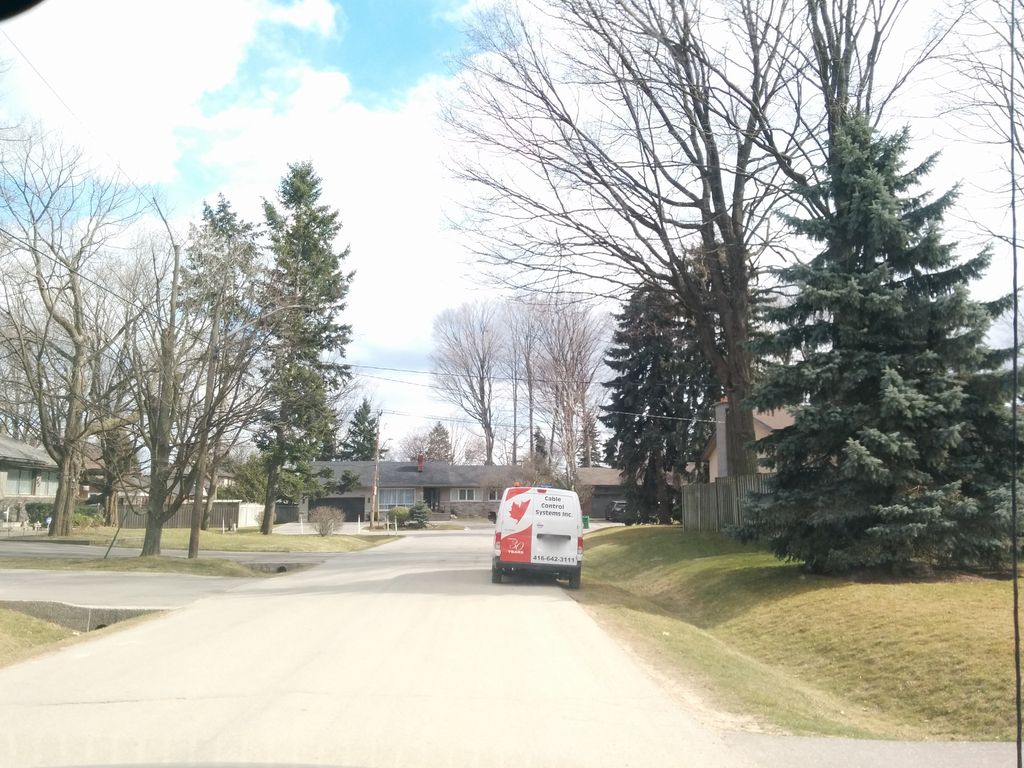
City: toronto